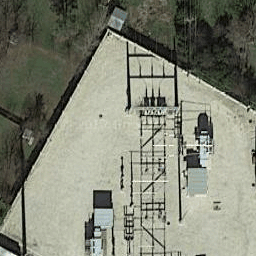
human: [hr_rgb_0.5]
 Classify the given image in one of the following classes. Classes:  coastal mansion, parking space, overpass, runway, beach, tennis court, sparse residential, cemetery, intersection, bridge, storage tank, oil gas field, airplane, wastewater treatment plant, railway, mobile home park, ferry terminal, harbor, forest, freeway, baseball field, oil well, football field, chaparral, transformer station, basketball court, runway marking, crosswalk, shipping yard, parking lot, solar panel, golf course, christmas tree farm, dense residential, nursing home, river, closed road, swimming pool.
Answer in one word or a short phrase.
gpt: transformer station